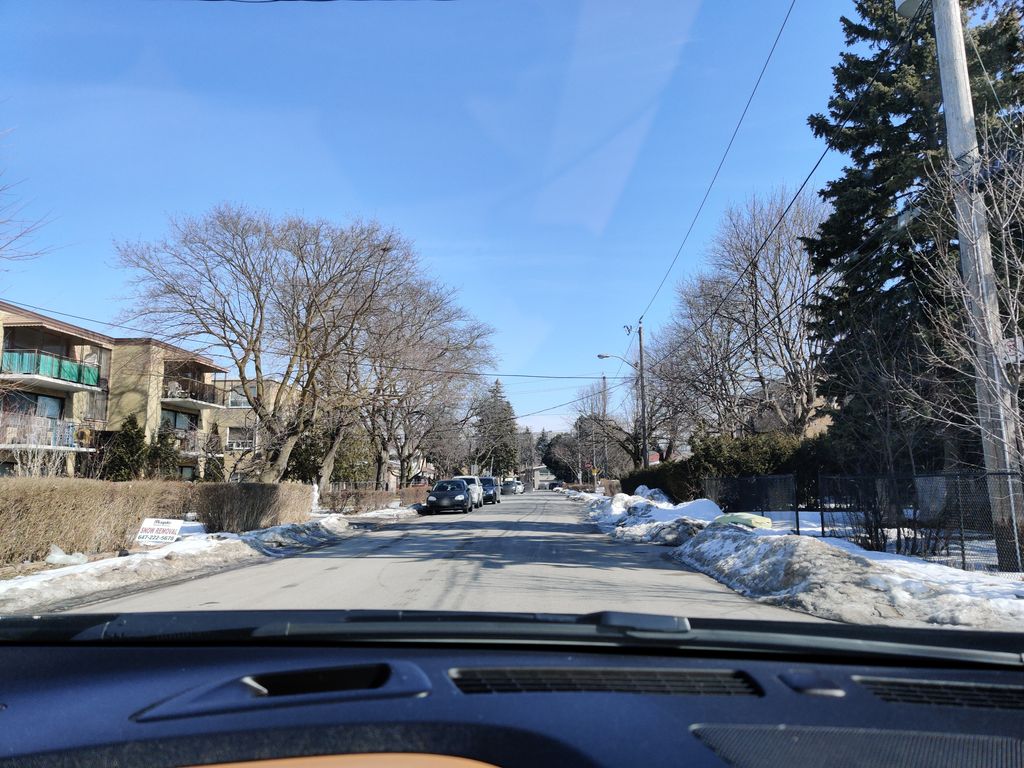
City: toronto